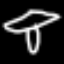
Label: mushroom